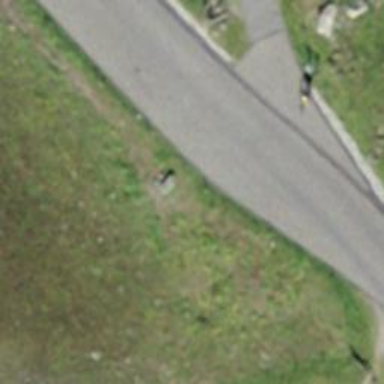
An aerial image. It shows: Bus stop along the road.